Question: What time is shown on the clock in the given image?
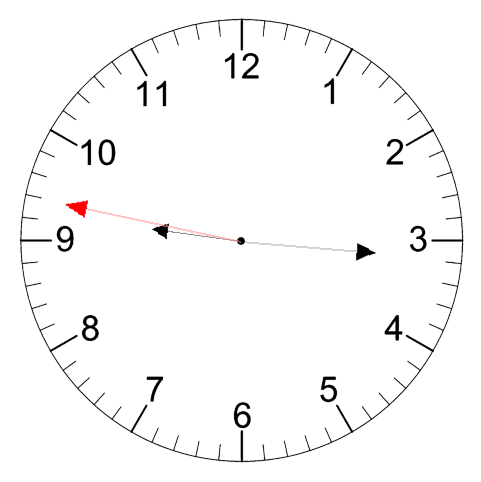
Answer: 09:15:47